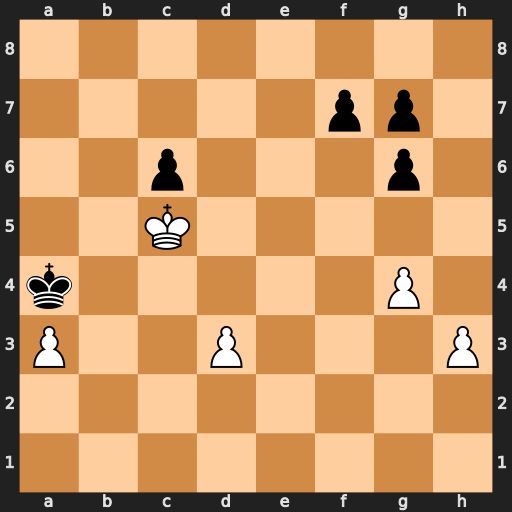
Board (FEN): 8/5pp1/2p3p1/2K5/k5P1/P2P3P/8/8
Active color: w
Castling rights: -
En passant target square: -
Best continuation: Kxc6 f5 Kd5 f4 Ke4 g5 d4